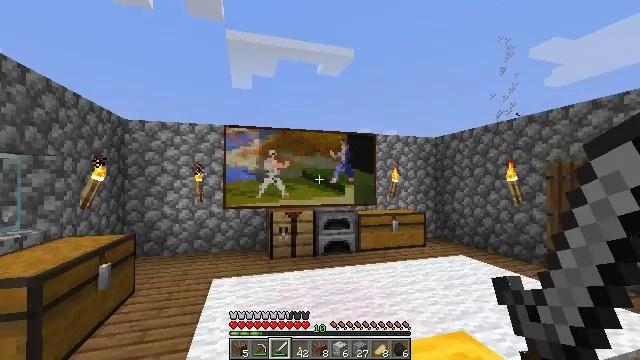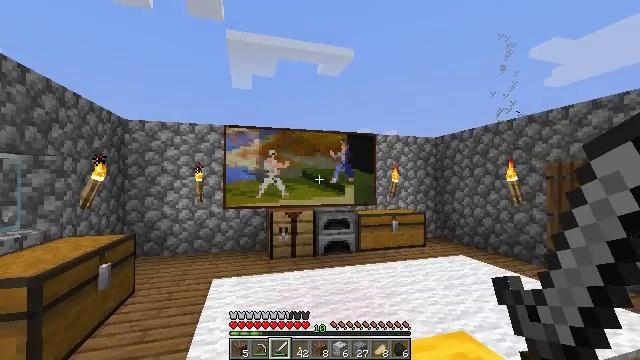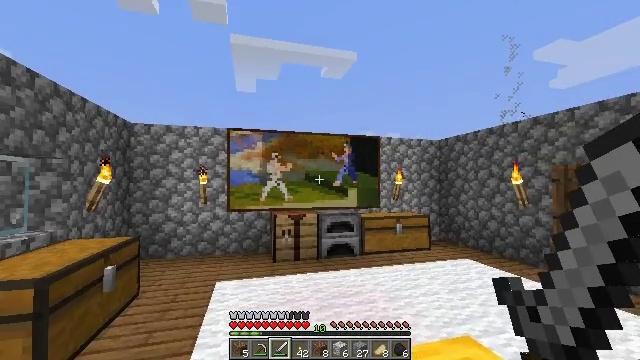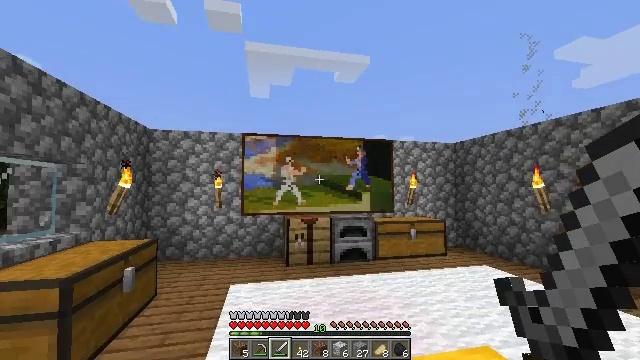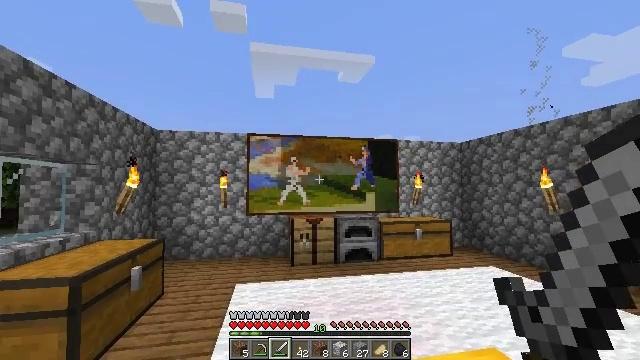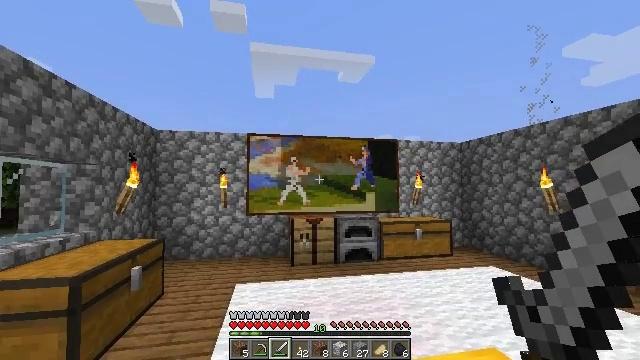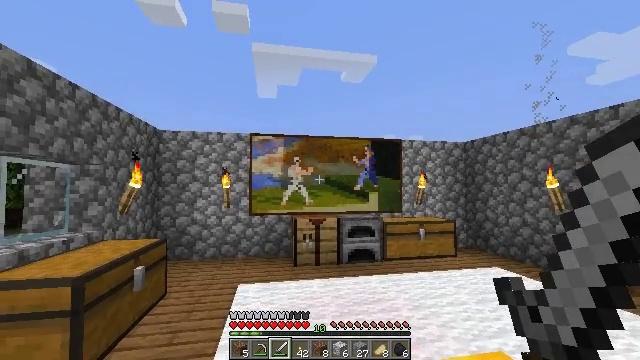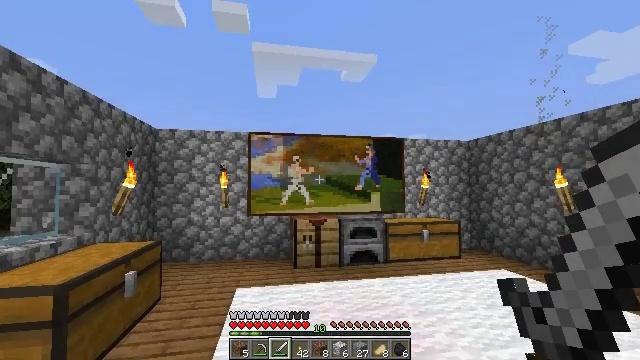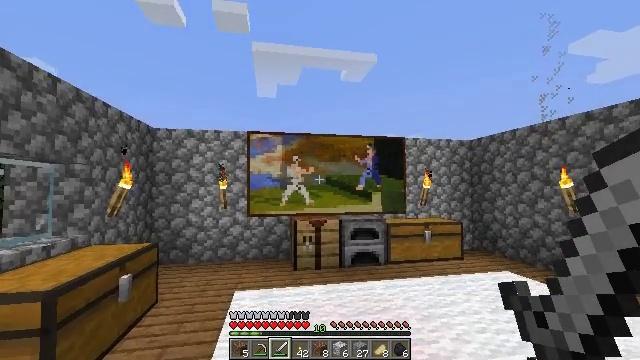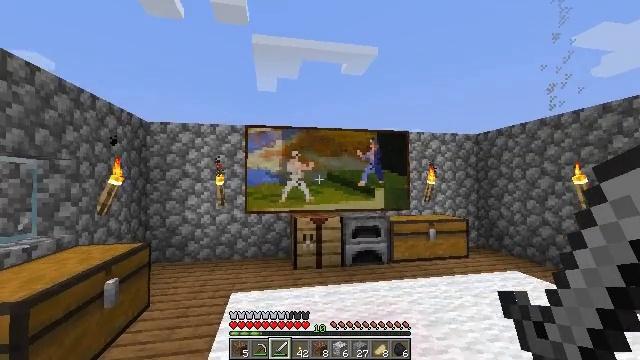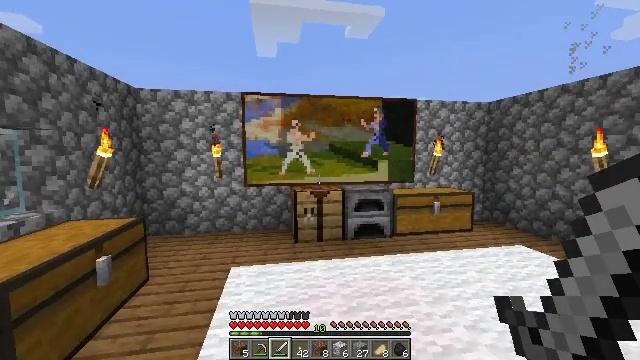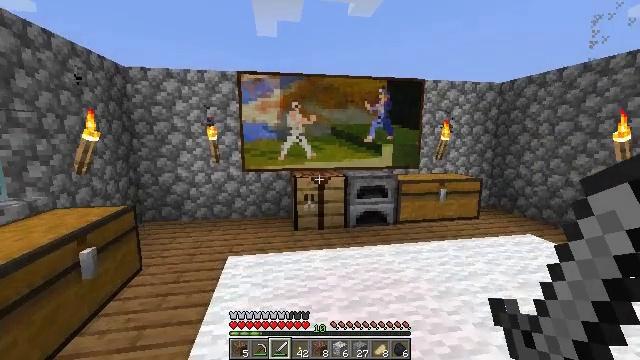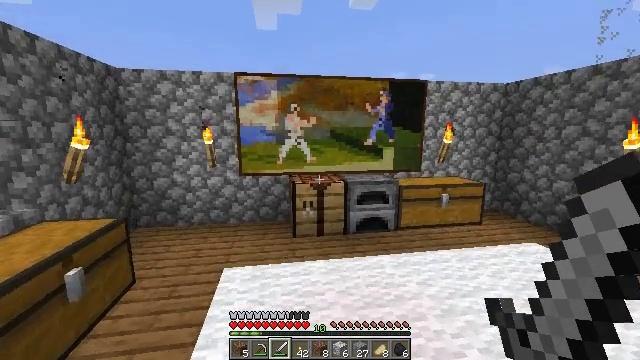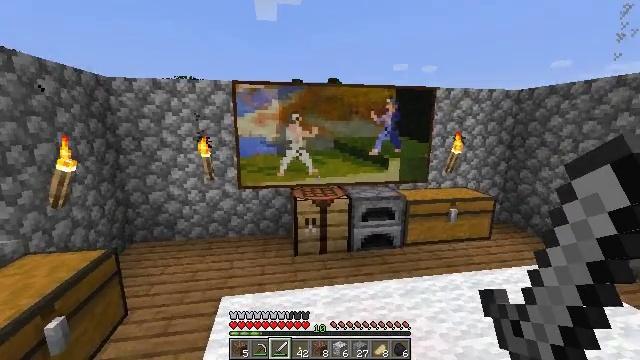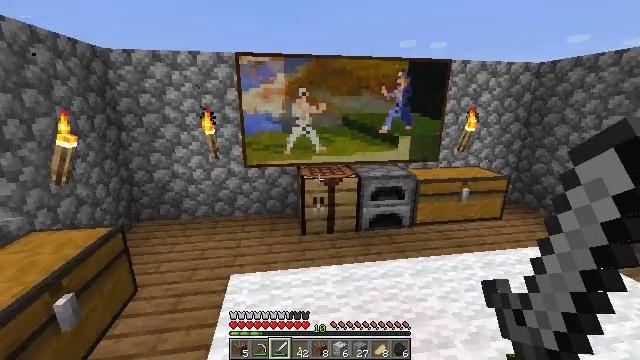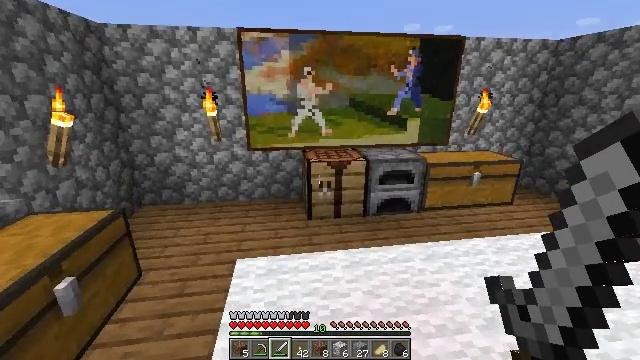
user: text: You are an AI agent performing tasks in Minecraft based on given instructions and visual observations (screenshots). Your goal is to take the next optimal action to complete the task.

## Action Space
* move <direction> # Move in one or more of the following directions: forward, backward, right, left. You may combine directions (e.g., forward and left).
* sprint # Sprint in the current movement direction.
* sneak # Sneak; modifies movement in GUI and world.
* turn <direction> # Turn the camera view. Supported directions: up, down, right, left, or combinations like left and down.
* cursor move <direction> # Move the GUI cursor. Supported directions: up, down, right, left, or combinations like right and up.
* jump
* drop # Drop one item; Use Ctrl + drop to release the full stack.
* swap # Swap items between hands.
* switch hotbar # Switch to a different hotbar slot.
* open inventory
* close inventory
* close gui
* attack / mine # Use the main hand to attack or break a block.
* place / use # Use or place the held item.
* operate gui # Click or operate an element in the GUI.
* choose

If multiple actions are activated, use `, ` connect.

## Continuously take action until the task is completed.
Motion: motion action
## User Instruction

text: Craft a clock.
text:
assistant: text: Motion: no_op
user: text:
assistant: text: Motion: no_op
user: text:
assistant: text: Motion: turn left
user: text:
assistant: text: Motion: turn left
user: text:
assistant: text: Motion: no_op
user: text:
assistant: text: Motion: move forward
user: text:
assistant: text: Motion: move forward
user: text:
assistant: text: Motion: move forward
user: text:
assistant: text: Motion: move forward, turn down
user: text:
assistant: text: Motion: move forward, turn down
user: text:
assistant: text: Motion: move forward, turn down
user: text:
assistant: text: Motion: move forward, turn down
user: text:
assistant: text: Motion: move forward and move left, turn down
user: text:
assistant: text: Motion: move forward and move left, turn down
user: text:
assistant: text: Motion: move forward and move left, turn down
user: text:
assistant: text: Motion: move forward
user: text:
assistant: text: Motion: move forward
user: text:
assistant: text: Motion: move forward
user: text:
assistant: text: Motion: move forward
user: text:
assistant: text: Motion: move forward and move right
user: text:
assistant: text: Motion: move forward and move right, turn down
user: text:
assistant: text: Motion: move forward and move right, turn right and down
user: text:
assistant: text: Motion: move forward and move right
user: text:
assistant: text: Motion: move forward and move right
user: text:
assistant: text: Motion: move forward, turn left and down
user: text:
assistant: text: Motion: move forward
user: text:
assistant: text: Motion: move forward
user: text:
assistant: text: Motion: use / place
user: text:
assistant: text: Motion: turn left, use / place
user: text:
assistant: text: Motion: use / place